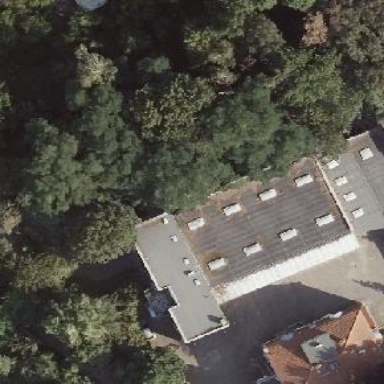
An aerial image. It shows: Garage building.